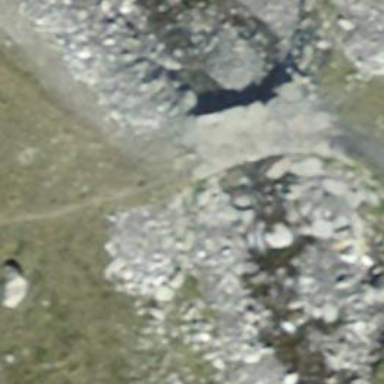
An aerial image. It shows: Rocky track with bridge.